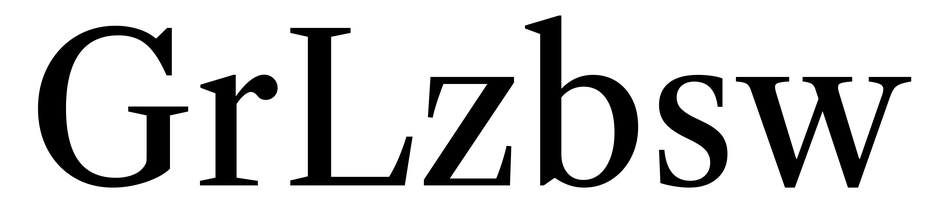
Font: LibreCaslonText_Regular